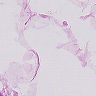
Metastatic tissue present: no